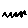
Label: zigzag